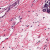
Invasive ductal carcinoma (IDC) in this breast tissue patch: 0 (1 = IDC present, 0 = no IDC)